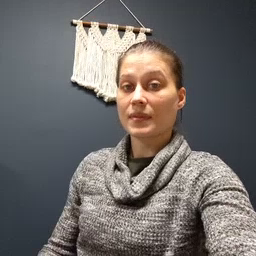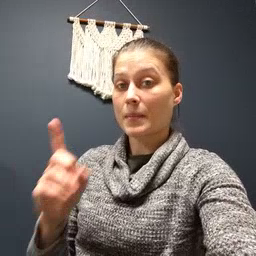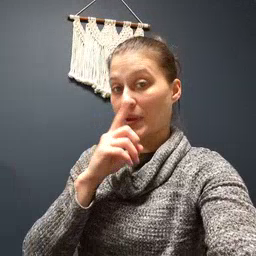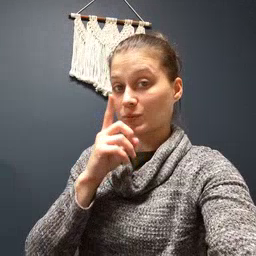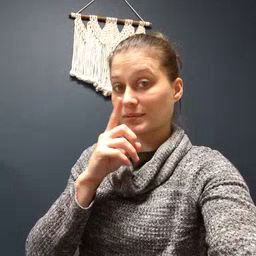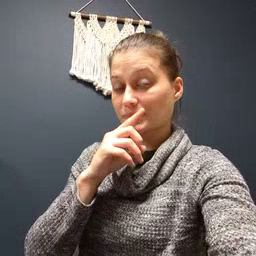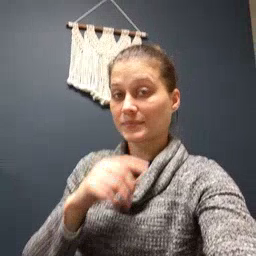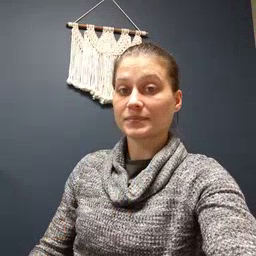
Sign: mouse